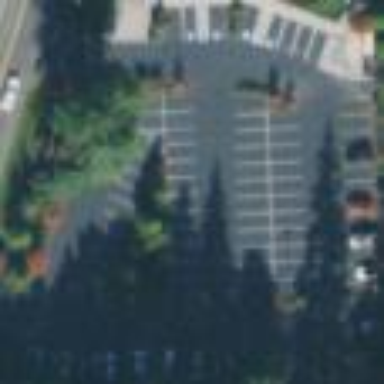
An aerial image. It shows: Parking area with park and ride facility.